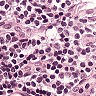
Metastatic tissue present: no